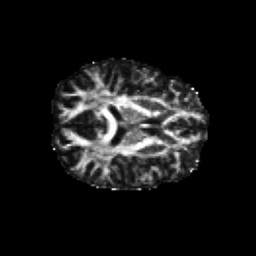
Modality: FA
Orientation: axial
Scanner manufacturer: siemens
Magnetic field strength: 3 T
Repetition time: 6.8 s
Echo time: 0.093 s